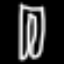
Label: pants